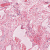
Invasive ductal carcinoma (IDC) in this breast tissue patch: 0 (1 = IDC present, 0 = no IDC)